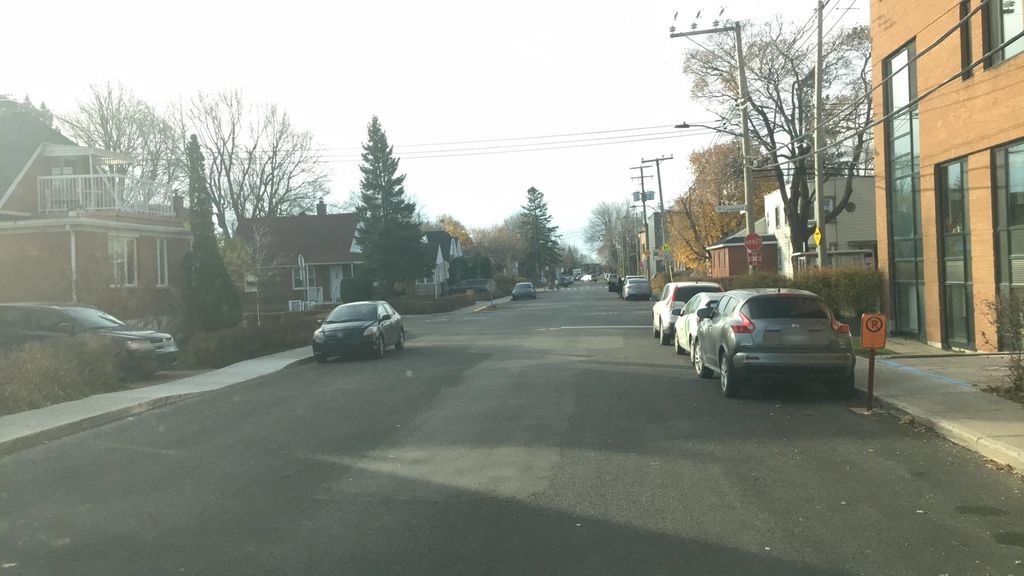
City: montreal